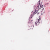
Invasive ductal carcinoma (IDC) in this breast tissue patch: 0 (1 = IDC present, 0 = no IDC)